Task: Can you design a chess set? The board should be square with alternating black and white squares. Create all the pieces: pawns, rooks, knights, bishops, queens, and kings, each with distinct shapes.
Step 3300:
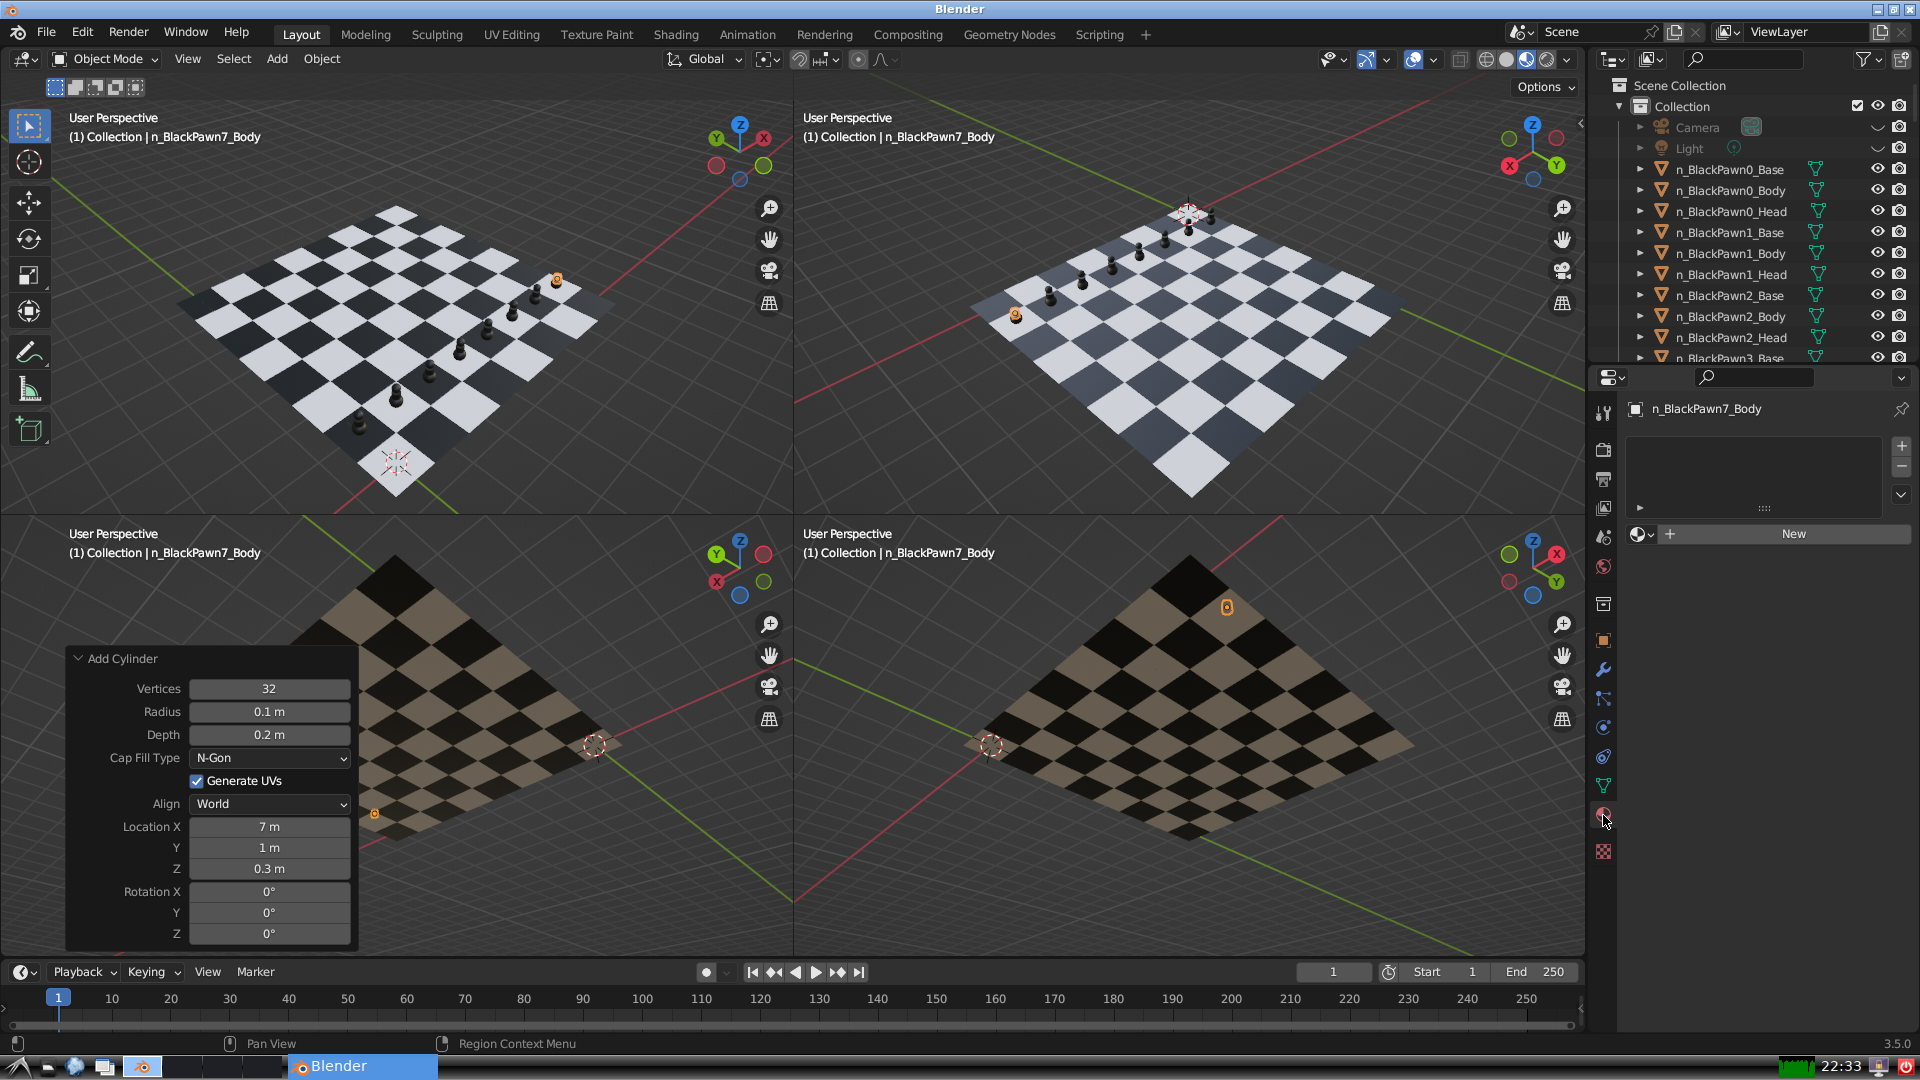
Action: {"mouse_move": [1636, 534]}